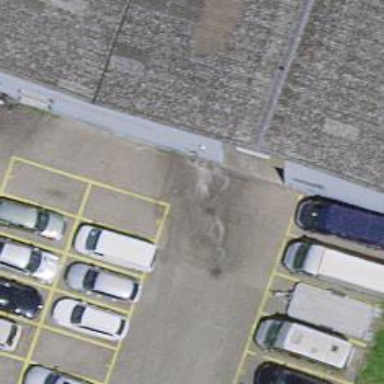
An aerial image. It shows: Road serving as parking aisle.